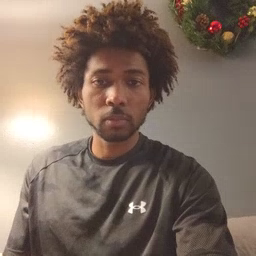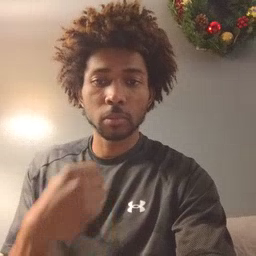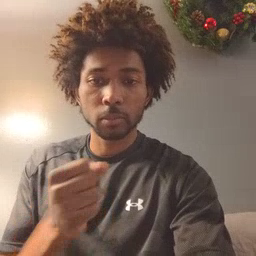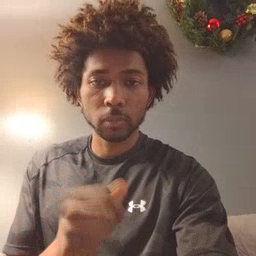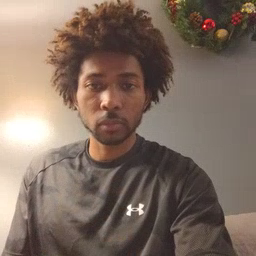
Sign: make